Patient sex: M
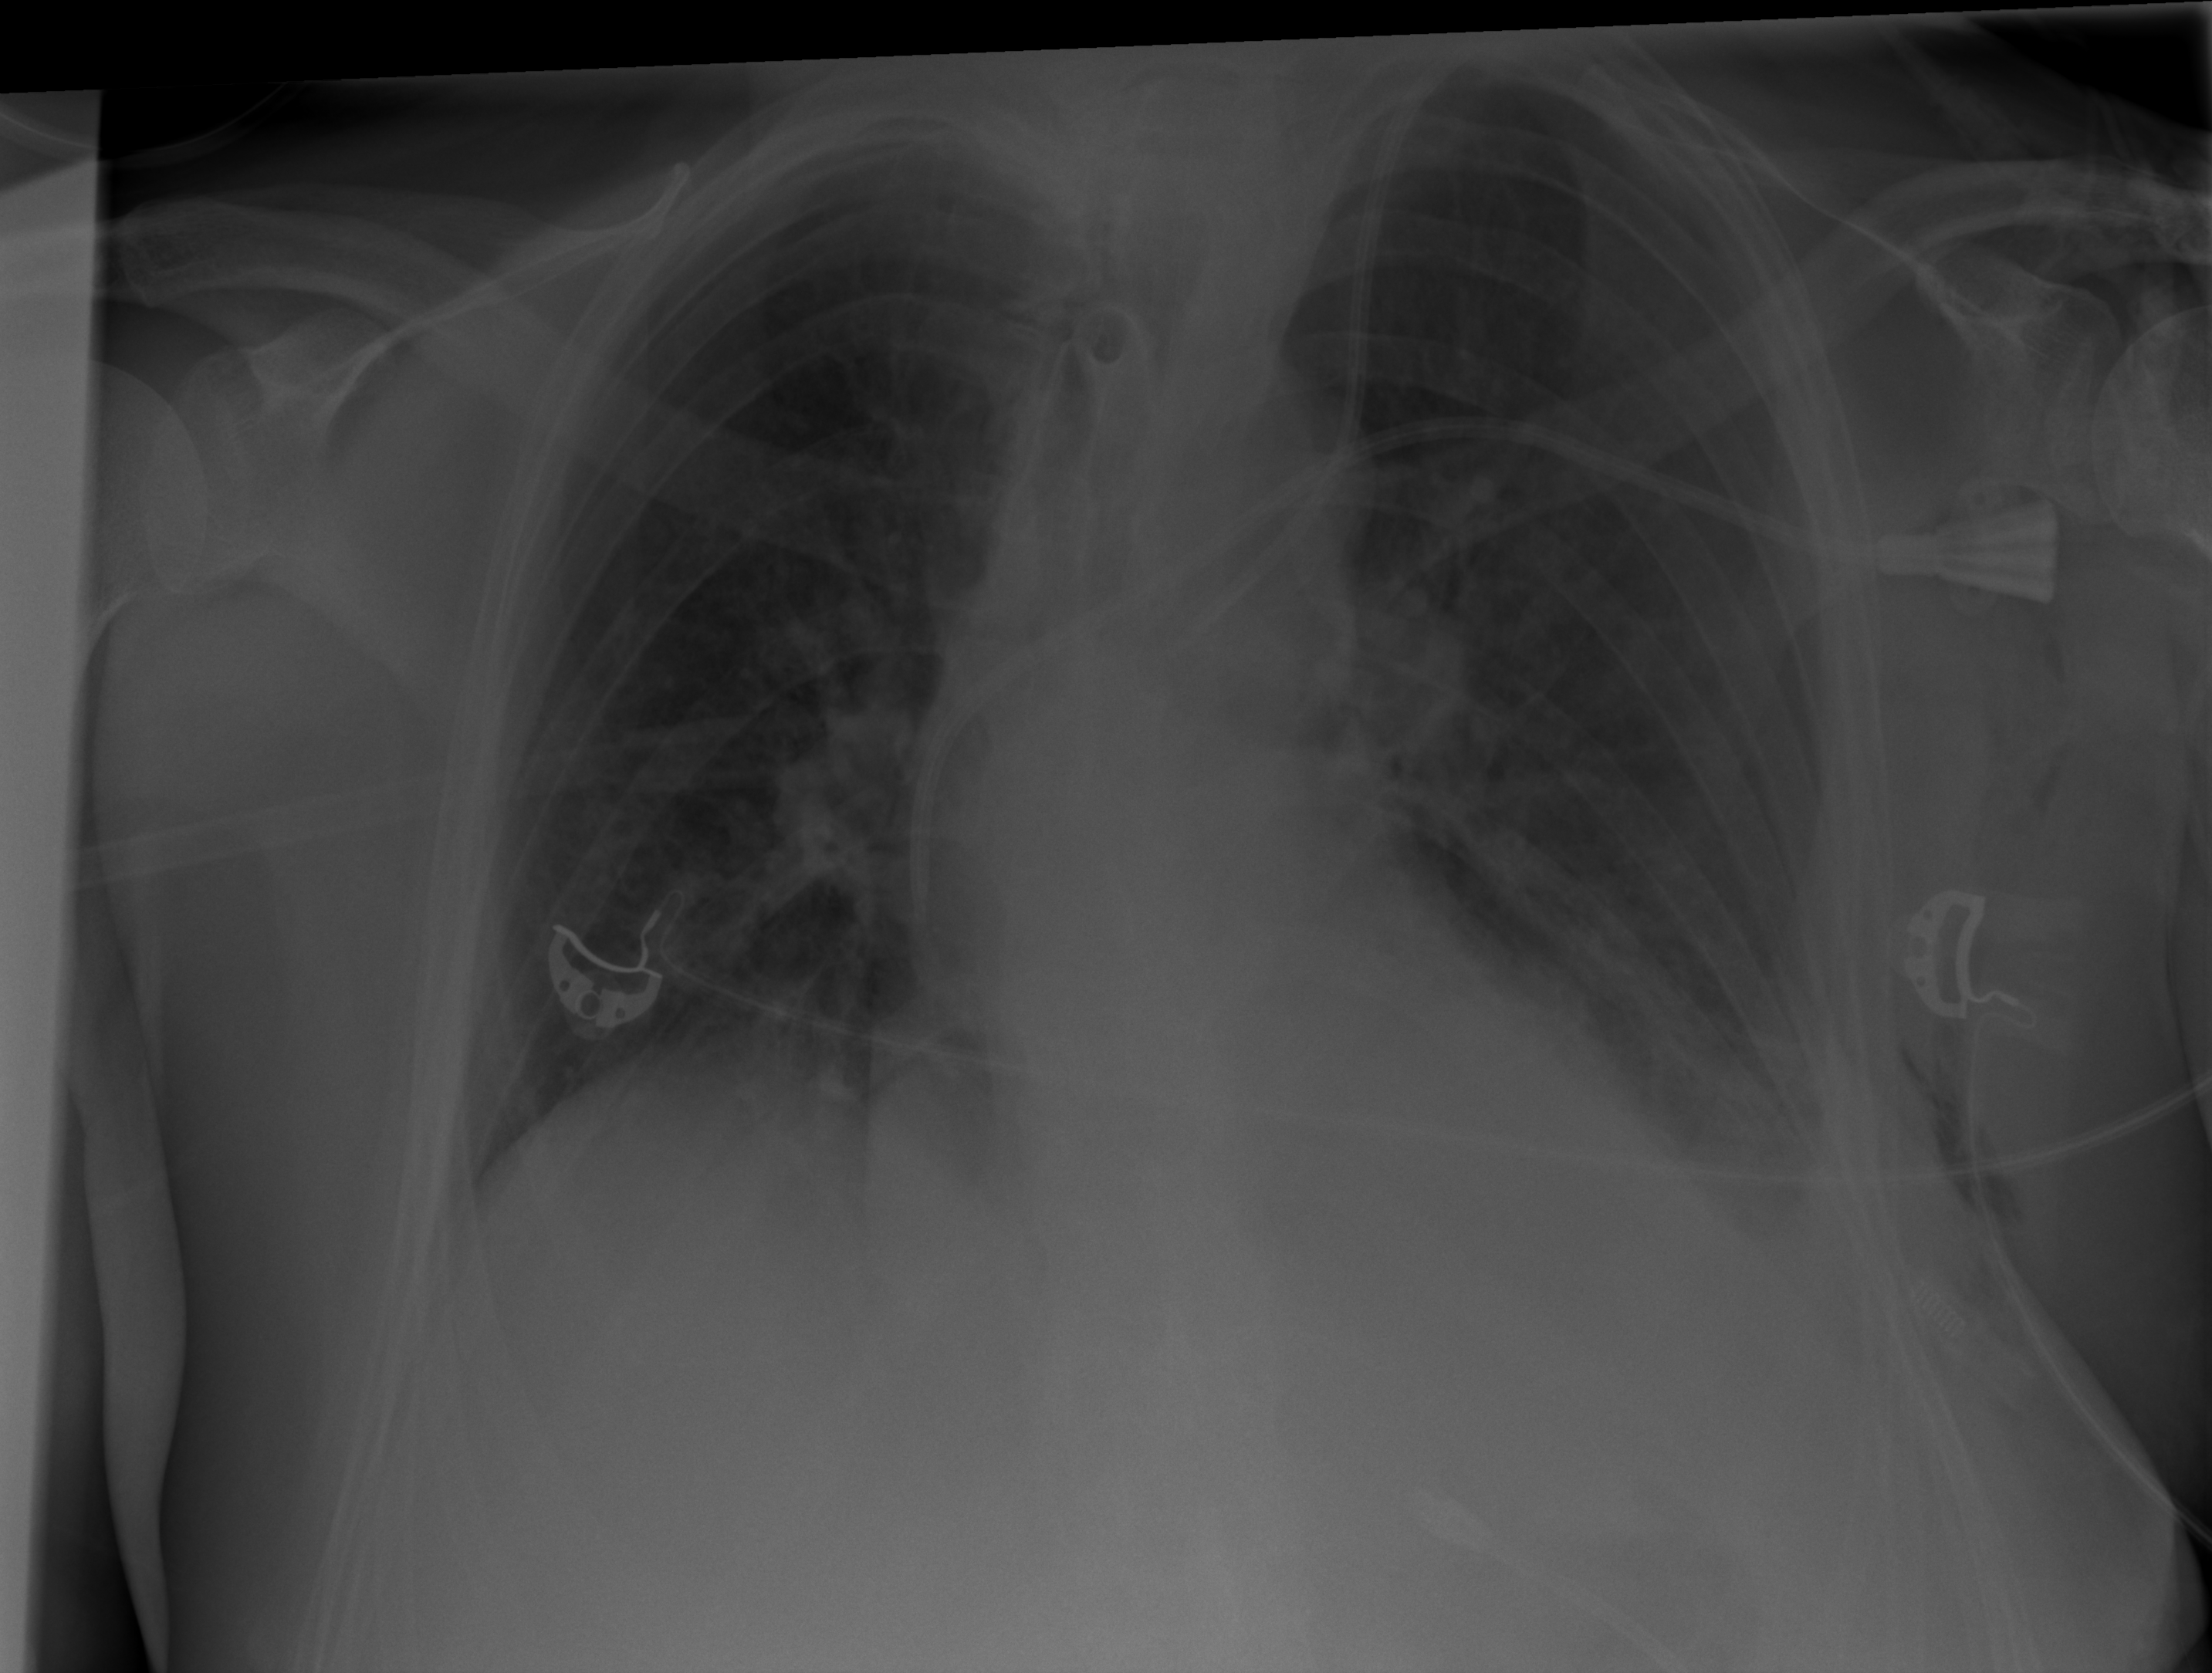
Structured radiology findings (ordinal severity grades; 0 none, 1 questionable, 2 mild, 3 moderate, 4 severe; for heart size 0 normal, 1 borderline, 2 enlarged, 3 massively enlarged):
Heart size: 1
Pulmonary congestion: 0
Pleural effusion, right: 0
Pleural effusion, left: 2
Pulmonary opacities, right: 0
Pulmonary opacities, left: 0
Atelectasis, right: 0
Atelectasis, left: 2